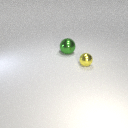
small yellow metal sphere in front of large green metal sphere